Question: I'm trying to animate a RelativeLayout. I want it to slide in from the bottom of the screen.
But in my implementation the most of RelativeLayout's content is lost.
A little more detail in the picture:

Please help!
Code:
activity_main.xml:
'''
<RelativeLayout
android:id="@+id/sMenu"
android:layout_width="fill_parent"
android:layout_height="fill_parent"
>
<ImageView
android:layout_width="fill_parent"
android:layout_height="fill_parent"
android:background="#e3e3e3"
/>
</RelativeLayout>
'''
MainActivity.java
onCreate:
'''
@Override
protected void onCreate(Bundle savedInstanceState) {
sMenu = (RelativeLayout) findViewById(id.sMenu);
RelativeLayout.LayoutParams p2 = new RelativeLayout.LayoutParams(RelativeLayout.LayoutParams.WRAP_CONTENT,RelativeLayout.LayoutParams.WRAP_CONTENT);
p2.addRule(RelativeLayout.BELOW, id.smth);
p2.setMargins(0, 200, 0, 0);
sMenu.setLayoutParams(p2);
}
public void onClickStartAnimationButton(View view) {
if (isBottom) {
SlideToAbove();
isBottom = false;
} else {
SlideToDown();
isBottom = true;
}
}
'''
SlideToAbove:
'''
public void SlideToAbove() {
Animation slide = null;
slide = new TranslateAnimation(Animation.RELATIVE_TO_SELF, 0.0f,
Animation.RELATIVE_TO_SELF, 0.0f, Animation.RELATIVE_TO_SELF,
0.0f, Animation.RELATIVE_TO_SELF, -4.5f);
slide.setDuration(400);
slide.setFillAfter(true);
slide.setFillEnabled(true);
sMenu.startAnimation(slide);
slide.setAnimationListener(new Animation.AnimationListener() {
@Override
public void onAnimationStart(Animation animation) {
}
@Override
public void onAnimationRepeat(Animation animation) {
}
@Override
public void onAnimationEnd(Animation animation) {
sMenu.clearAnimation();
RelativeLayout.LayoutParams lp = new RelativeLayout.LayoutParams(
sMenu.getWidth(), displayHeight - 122);
lp.addRule(RelativeLayout.BELOW, id.topPanel);
sMenu.setLayoutParams(lp);
}
});
'''
SlideToDown:
'''
public void SlideToDown() {
Animation slide = null;
slide = new TranslateAnimation(Animation.RELATIVE_TO_SELF, 0.0f,
Animation.RELATIVE_TO_SELF, 0.0f, Animation.RELATIVE_TO_SELF,
0.0f, Animation.RELATIVE_TO_SELF, 5.2f);
slide.setDuration(400);
slide.setFillAfter(true);
slide.setFillEnabled(true);
sMenu.startAnimation(slide);
slide.setAnimationListener(new Animation.AnimationListener() {
@Override
public void onAnimationStart(Animation animation) {
}
@Override
public void onAnimationRepeat(Animation animation) {
}
@Override
public void onAnimationEnd(Animation animation) {
sMenu.clearAnimation();
RelativeLayout.LayoutParams p2 = new RelativeLayout.LayoutParams(RelativeLayout.LayoutParams.WRAP_CONTENT,RelativeLayout.LayoutParams.WRAP_CONTENT);
p2.addRule(RelativeLayout.BELOW, id.smth);
p2.setMargins(0, 200, 0, 0);
sMenu.setLayoutParams(p2);
sMenu.requestLayout();
}
});
}
'''
It seems to me that problem in setMargins() method.
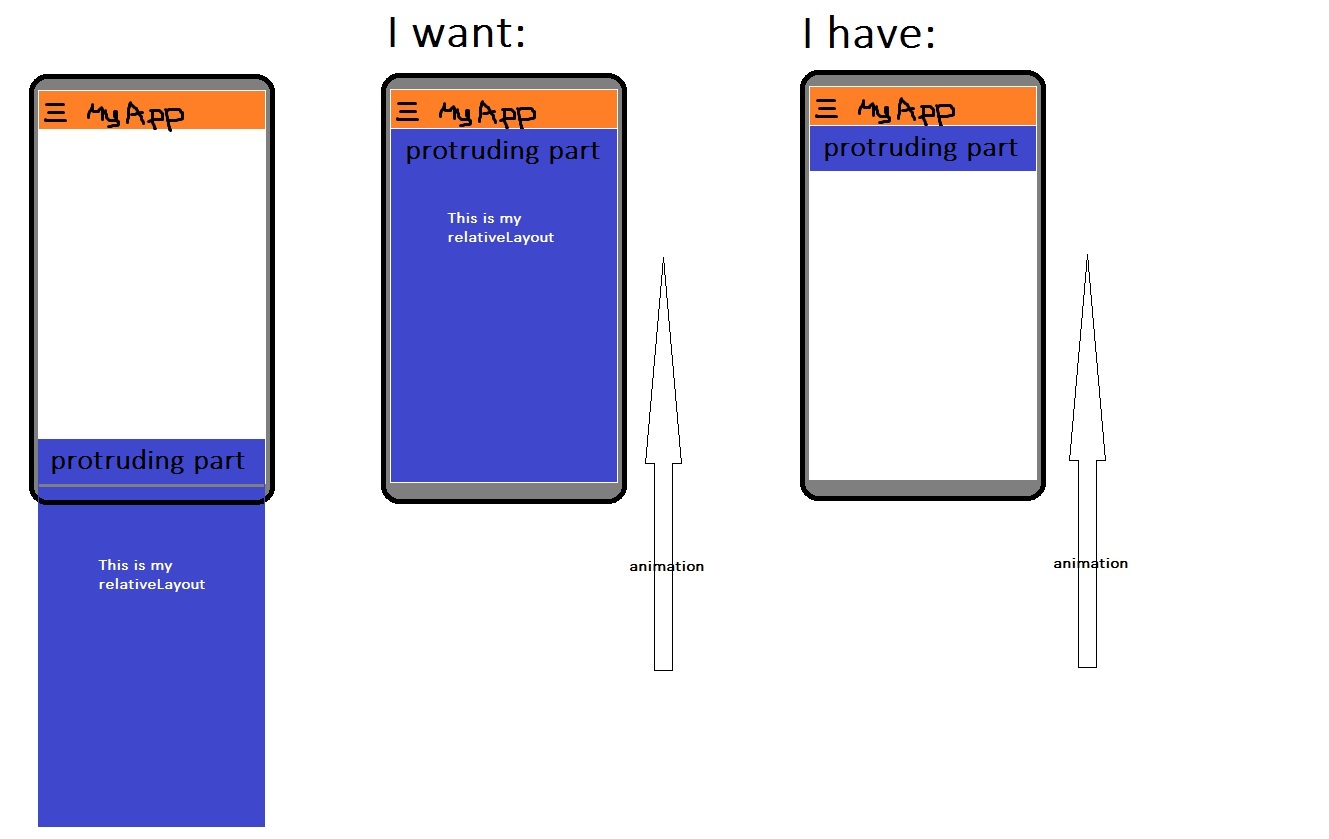
Answer: Ooohh, it was so simple!
'''
public void SlideToAbove() {
((RelativeLayout) findViewById(id.sMenu)).setVisibility(LinearLayout.VISIBLE);
ObjectAnimator mover = ObjectAnimator.ofFloat(sMenu, "translationY", deltaY, 0);
mover.setDuration(animationDuration);
mover.start();
}
public void SlideToDown() {
ObjectAnimator mover = ObjectAnimator.ofFloat(sMenu, "translationY", 0, deltaY);
mover.setDuration(animationDuration);
mover.start();
}
'''